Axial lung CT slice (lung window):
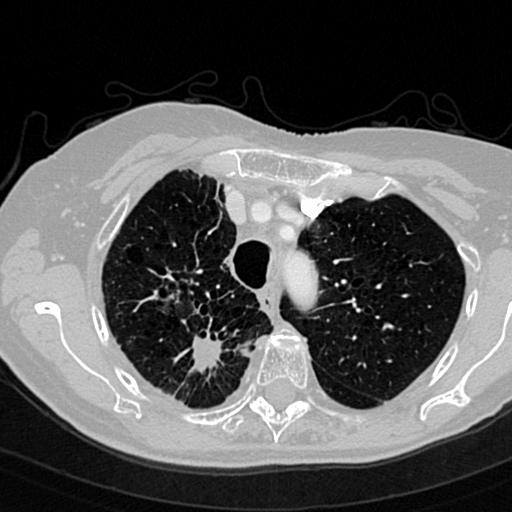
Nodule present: no